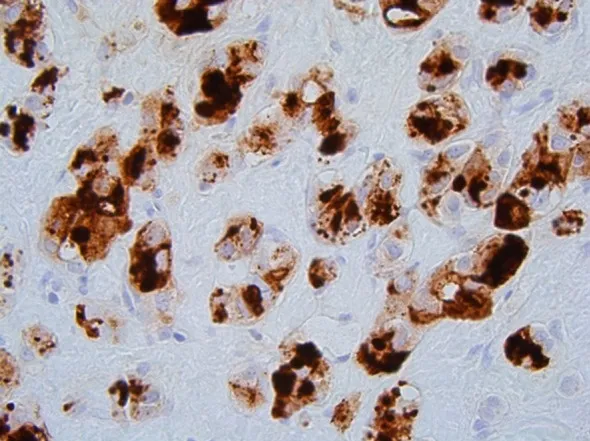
Trypsin immunohistochemical stain (400 x ). Peripancreatic lymph node shows strong positivity in trypsin-positive tumor cells, supporting acinar differentiation.
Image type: pathology (immunostaining)